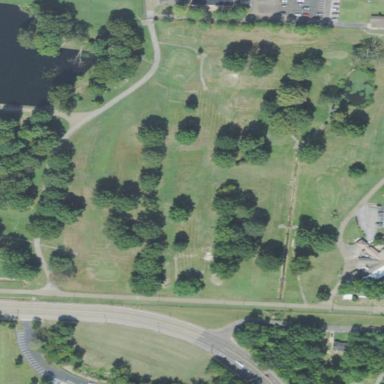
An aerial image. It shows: Golf course.